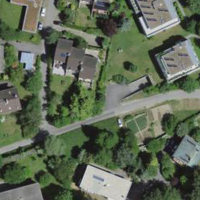
EUNIS habitat code: 55
Species observed at this site:
Tanacetum vulgare
Plantago lanceolata
Trifolium pratense
Cerastium tomentosum
Ilex aquifolium